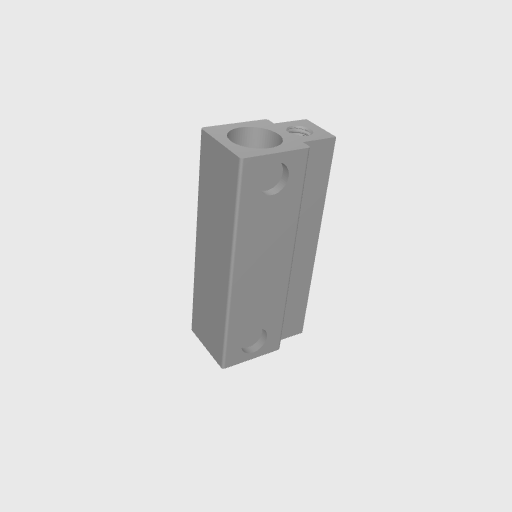
Part: LeadScrewOpenGoRAILNut